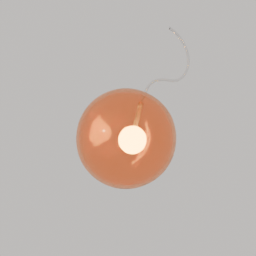
Label: lighting